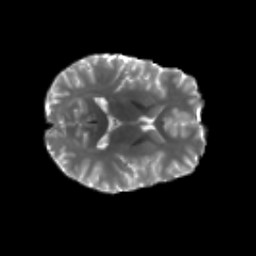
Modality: T2w
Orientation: axial
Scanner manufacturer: siemens
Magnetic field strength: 3 T
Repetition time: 4.16 s
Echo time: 0.0806 s